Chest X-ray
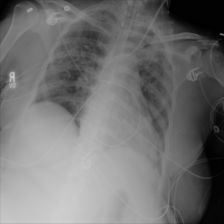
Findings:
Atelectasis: negative
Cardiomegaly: negative
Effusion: negative
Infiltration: negative
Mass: negative
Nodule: negative
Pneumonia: negative
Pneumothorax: negative
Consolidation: negative
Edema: negative
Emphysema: negative
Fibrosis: negative
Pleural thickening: negative
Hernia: negative